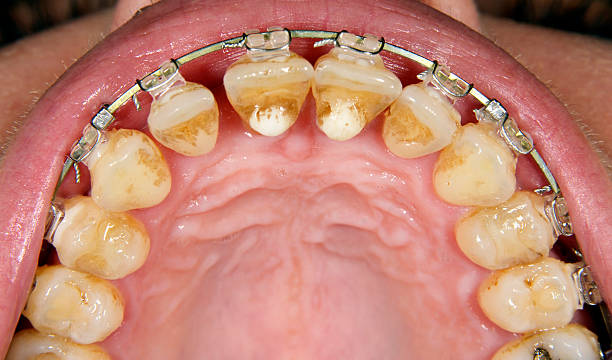
Condition: Calculus